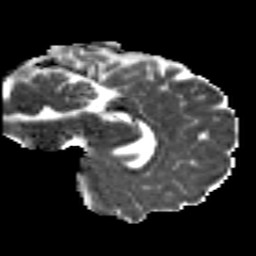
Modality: MD
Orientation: sagittal
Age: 23
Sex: male
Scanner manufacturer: siemens
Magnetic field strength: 3 T
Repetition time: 8.8 s
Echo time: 0.085 s